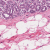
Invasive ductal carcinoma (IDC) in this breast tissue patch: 0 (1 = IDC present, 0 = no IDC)